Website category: phone
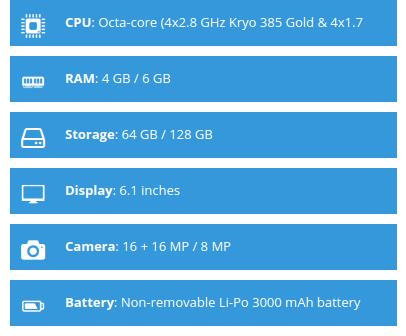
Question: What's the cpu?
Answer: Octa-core (4x2.8 GHz Kryo 385 Gold & 4x1.7 GHz Kryo 385 Silver)

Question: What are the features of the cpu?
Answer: Octa-core (4x2.8 GHz Kryo 385 Gold & 4x1.7 GHz Kryo 385 Silver)

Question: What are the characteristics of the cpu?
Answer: Octa-core (4x2.8 GHz Kryo 385 Gold & 4x1.7 GHz Kryo 385 Silver)

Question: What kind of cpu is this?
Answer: Octa-core (4x2.8 GHz Kryo 385 Gold & 4x1.7 GHz Kryo 385 Silver)

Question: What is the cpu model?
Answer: Octa-core (4x2.8 GHz Kryo 385 Gold & 4x1.7 GHz Kryo 385 Silver)

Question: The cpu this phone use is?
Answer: Octa-core (4x2.8 GHz Kryo 385 Gold & 4x1.7 GHz Kryo 385 Silver)

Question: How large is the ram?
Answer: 4 GB / 6 GB

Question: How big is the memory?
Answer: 4 GB / 6 GB

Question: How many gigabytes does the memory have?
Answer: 4 GB / 6 GB

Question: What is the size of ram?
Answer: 4 GB / 6 GB

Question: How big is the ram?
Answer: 4 GB / 6 GB

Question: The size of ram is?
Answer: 4 GB / 6 GB

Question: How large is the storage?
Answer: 64 GB / 128 GB

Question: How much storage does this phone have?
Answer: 64 GB / 128 GB

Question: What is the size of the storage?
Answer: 64 GB / 128 GB

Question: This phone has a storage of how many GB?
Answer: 64 GB / 128 GB

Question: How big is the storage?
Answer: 64 GB / 128 GB

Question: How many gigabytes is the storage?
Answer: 64 GB / 128 GB

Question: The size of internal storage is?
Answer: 64 GB / 128 GB

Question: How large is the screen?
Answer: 6.1 inches

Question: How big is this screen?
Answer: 6.1 inches

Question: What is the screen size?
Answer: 6.1 inches

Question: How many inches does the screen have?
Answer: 6.1 inches

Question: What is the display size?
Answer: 6.1 inches

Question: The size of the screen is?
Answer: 6.1 inches

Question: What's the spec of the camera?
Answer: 16 + 16 MP / 8 MP

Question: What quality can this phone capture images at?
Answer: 16 + 16 MP / 8 MP

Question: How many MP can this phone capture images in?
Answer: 16 + 16 MP / 8 MP

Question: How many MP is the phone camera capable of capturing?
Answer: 16 + 16 MP / 8 MP

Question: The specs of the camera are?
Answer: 16 + 16 MP / 8 MP

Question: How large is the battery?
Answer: Non-removable Li-Po 3000 mAh battery

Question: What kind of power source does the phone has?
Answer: Non-removable Li-Po 3000 mAh battery

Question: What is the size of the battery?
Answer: Non-removable Li-Po 3000 mAh battery

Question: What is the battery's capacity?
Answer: Non-removable Li-Po 3000 mAh battery

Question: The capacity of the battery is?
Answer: Non-removable Li-Po 3000 mAh battery